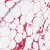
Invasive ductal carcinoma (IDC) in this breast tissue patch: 0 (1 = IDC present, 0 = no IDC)